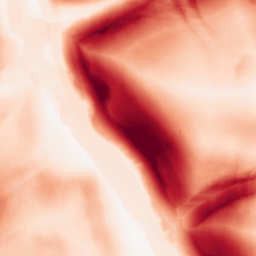
Category: morphological
Decomposition family: morphological_square
Decomposition parameters: operation: gradient
size: 20
Upsampling method: bspline
Upsampling parameters: scale: 2
Upsampling scale: 2